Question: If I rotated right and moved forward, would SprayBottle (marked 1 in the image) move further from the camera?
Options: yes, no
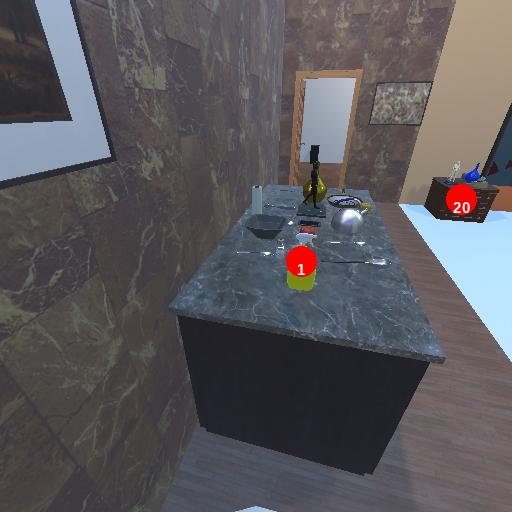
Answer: yes